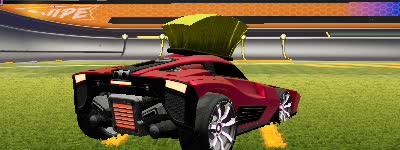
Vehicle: breakout